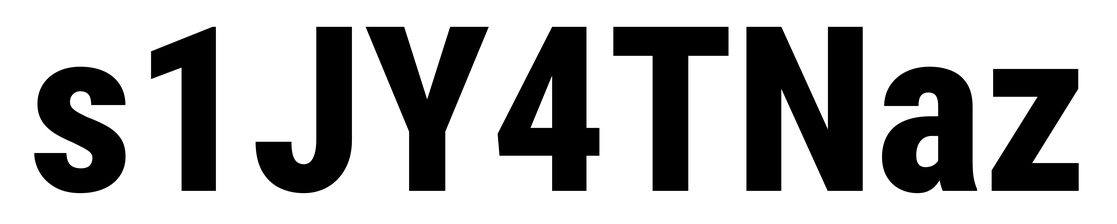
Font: Roboto_Condensed_ExtraBold